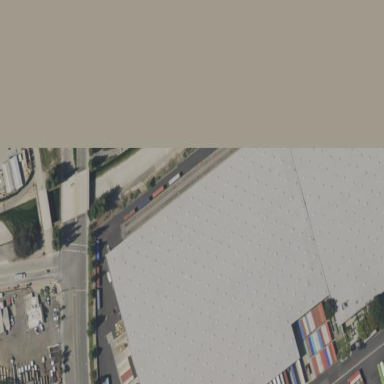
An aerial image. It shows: Warehouse building.